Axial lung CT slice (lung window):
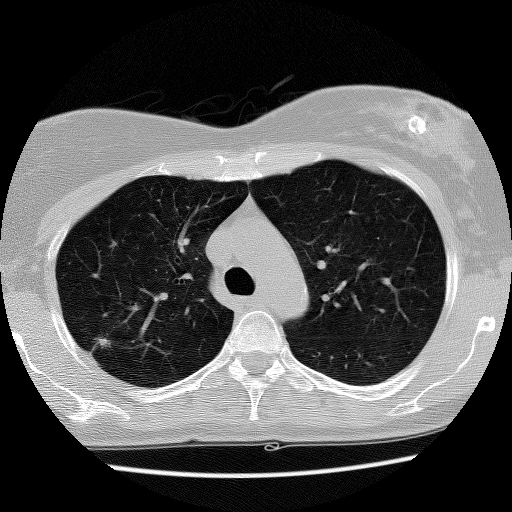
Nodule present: yes
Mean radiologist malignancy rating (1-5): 3